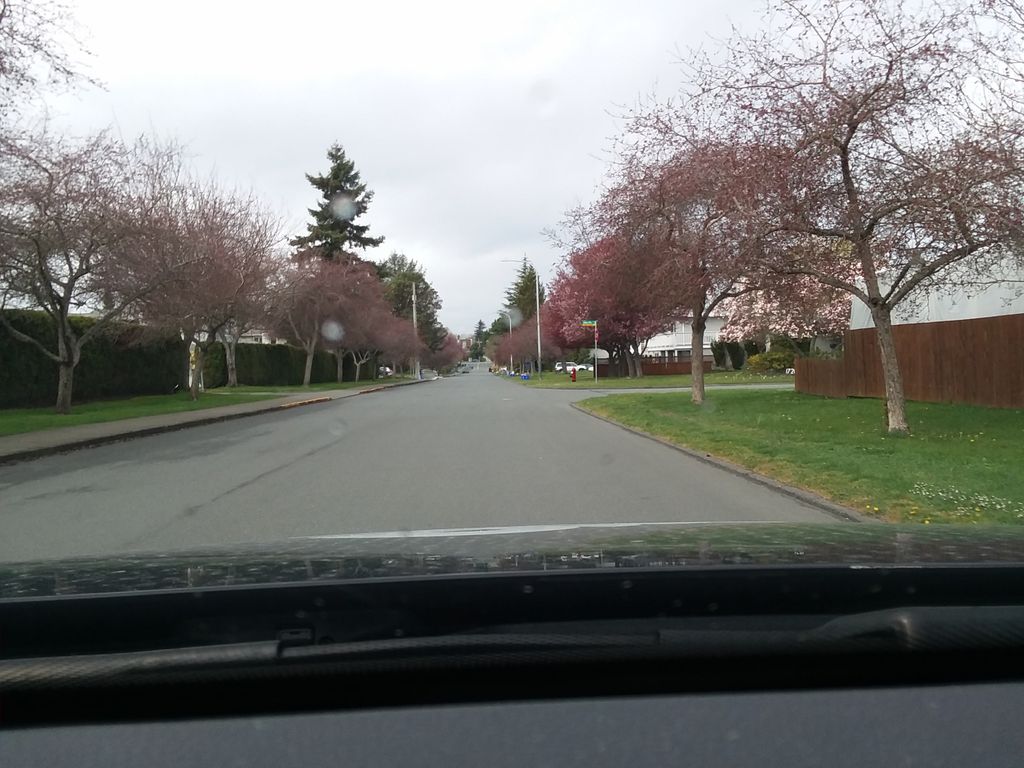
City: victoria